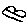
Label: cat